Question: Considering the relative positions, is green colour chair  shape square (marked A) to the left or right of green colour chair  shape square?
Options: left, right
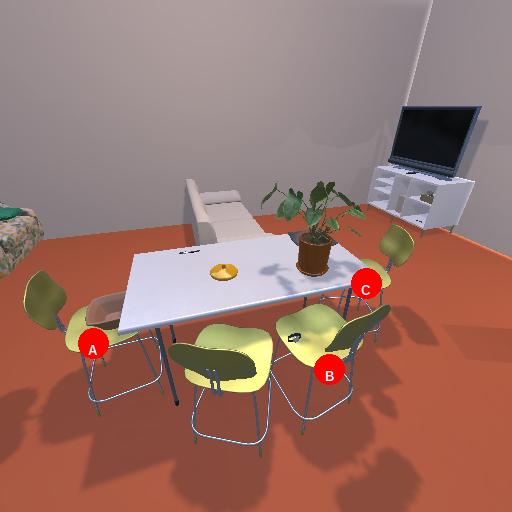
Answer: left